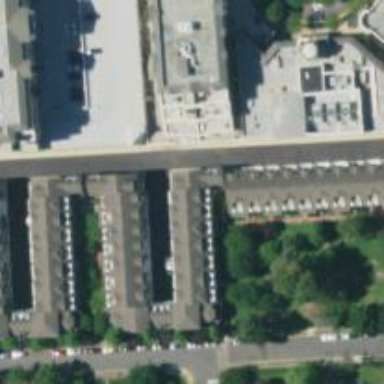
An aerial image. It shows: Alley classified as service road.